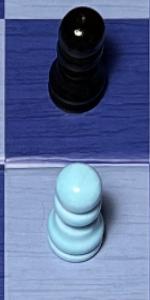
Label: Pawn_White